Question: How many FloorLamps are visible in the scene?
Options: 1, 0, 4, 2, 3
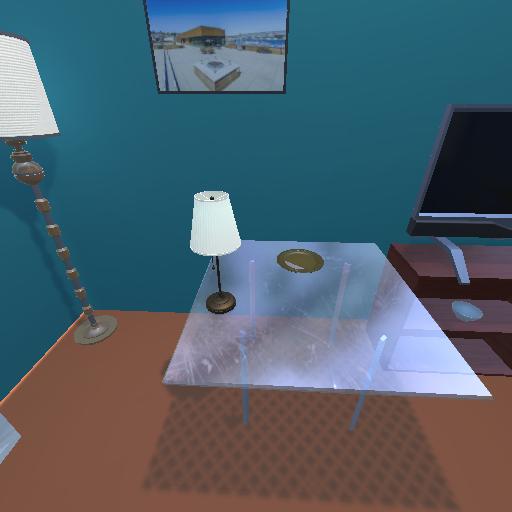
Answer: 1